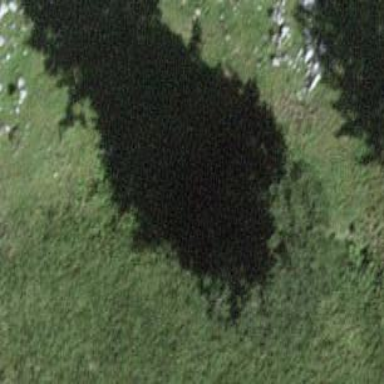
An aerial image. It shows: Evergreen needle-leaved tree.